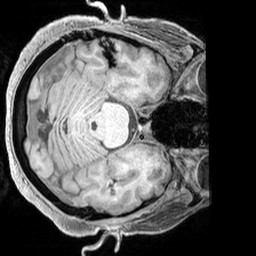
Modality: T1w
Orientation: axial
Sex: female
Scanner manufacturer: siemens
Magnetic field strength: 3 T
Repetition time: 2.3 s
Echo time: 0.00226 s